Question: Can I have a repeating background image that would only be repeated an integer number of times?
'''
li span.counter {
height: 34px;
background-repeat: repeat-x;
background-image: url(home/bk_counter.png);
letter-spacing: 14px;
text-indent: 7px;
display: inline-block;
color: $text;
font-weight: 700;
font-size: 22px;
text-align: center;
}
'''

Indeed playing with 'letter-spacing' property forces me to have the 'span' going further.
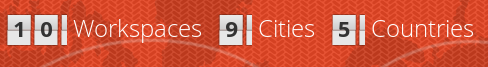
Answer: You can't set the background of an element to repleat a set number of times. You'll have to find another option, possibly creating an element for the space you need.